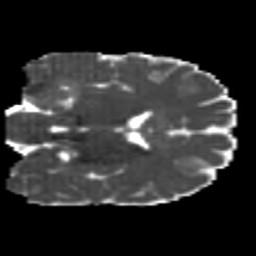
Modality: MD
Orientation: coronal
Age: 21
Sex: male
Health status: healthy
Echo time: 0.074 s